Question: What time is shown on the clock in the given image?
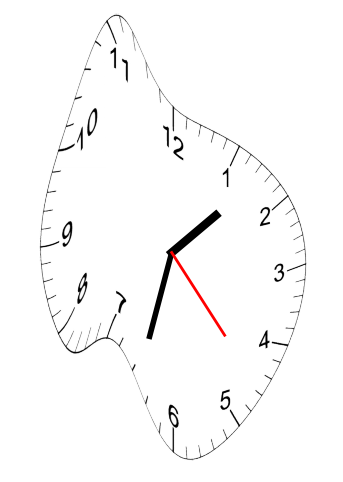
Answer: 01:32:23